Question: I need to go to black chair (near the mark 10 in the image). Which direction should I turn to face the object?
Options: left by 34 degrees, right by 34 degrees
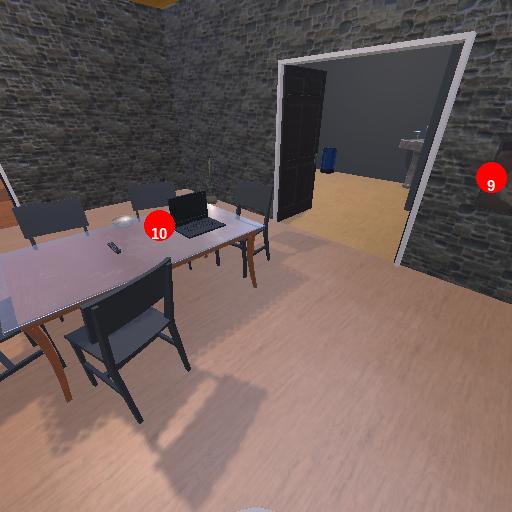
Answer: left by 34 degrees